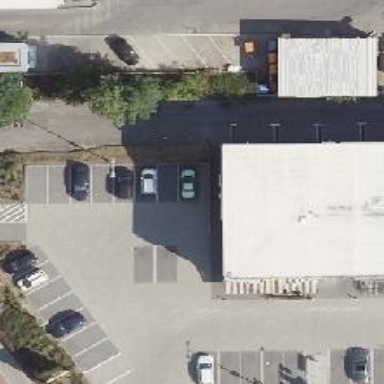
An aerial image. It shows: Beauty shop located in building.